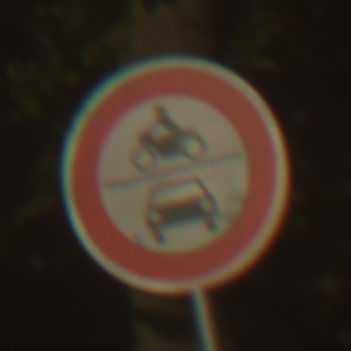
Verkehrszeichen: VerbotKraftfahrzeuge
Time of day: SunriseSunset
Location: Outdoor (Nature)
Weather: PartlyCloudy
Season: NotSpecified
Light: Natural